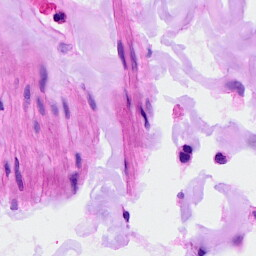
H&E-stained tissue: Ovarian